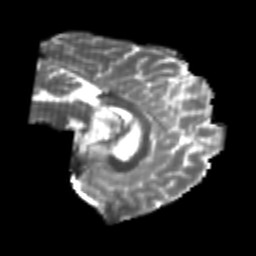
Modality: T2w
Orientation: sagittal
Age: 23
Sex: male
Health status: healthy
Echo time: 0.074 s